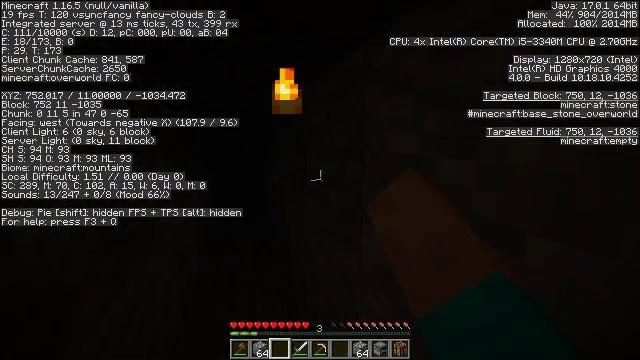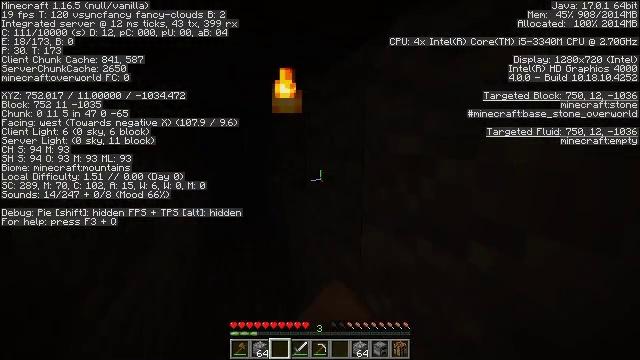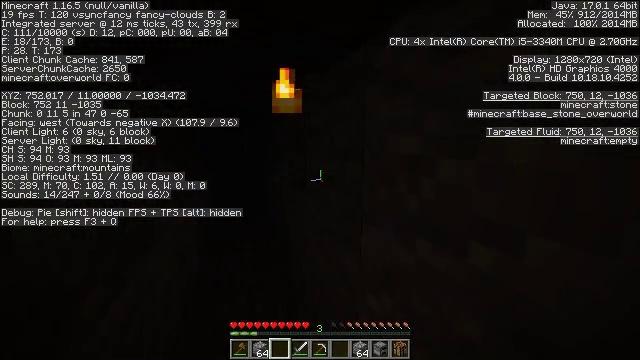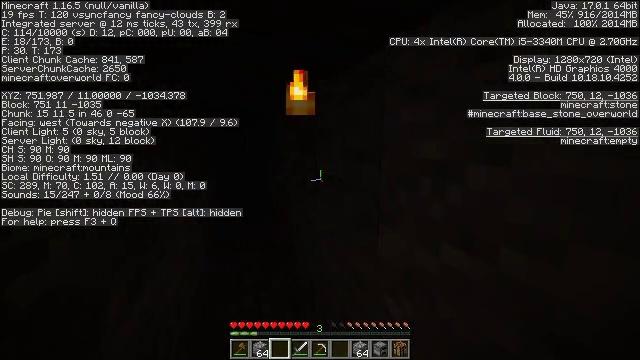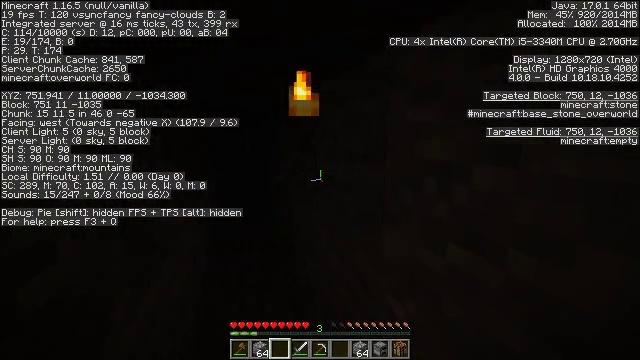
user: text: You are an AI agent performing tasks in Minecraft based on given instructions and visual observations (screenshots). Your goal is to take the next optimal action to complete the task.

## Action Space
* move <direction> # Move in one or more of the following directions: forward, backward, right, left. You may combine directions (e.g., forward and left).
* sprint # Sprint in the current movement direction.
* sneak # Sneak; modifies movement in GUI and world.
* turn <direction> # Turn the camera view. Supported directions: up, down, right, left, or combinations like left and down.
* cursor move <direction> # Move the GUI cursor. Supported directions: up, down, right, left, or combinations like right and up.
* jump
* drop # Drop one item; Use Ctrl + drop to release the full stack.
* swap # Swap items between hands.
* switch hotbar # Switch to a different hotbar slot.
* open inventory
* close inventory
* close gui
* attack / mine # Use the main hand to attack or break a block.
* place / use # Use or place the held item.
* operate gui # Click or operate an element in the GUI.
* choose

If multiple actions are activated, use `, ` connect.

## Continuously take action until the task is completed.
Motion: motion action
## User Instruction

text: Gather the wall torch from the wall.
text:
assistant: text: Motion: attack / mine
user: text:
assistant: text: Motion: no_op
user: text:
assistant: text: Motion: move left
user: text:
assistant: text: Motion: move left
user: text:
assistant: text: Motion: no_op